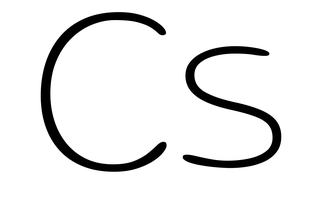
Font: Gluten_Thin